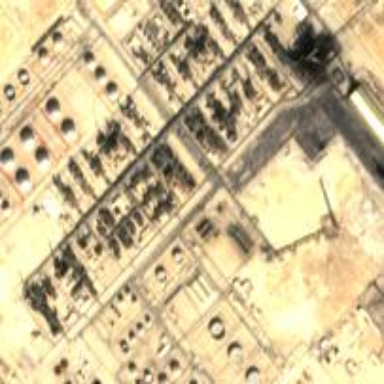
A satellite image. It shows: Industrial area with refinery. The works at this location are man-made.